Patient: sex M, age 65
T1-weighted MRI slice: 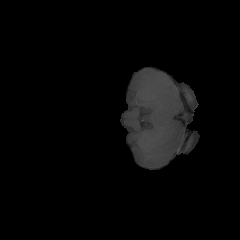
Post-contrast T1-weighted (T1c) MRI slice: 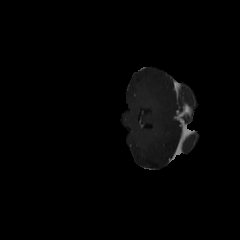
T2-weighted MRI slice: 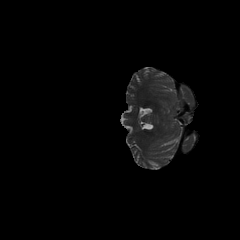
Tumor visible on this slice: no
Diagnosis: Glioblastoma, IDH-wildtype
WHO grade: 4